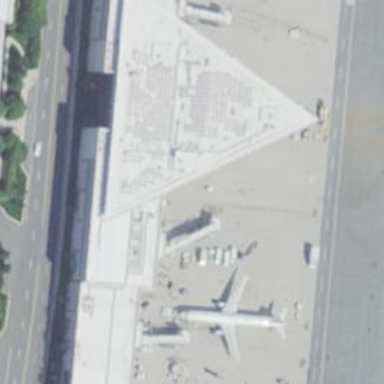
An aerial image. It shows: Airport gate.